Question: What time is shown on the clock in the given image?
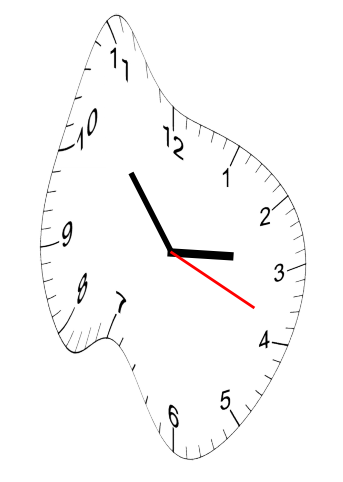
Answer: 02:53:19